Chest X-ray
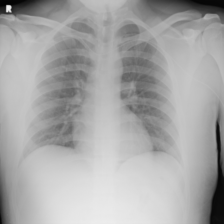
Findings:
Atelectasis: negative
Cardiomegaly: negative
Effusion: negative
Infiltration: negative
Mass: negative
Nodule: negative
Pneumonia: negative
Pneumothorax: negative
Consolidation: negative
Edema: negative
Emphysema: negative
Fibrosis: negative
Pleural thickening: negative
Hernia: negative